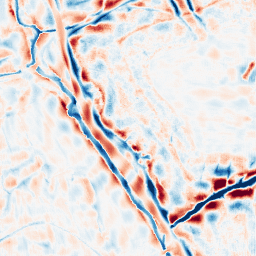
Category: wavelet
Decomposition family: wavelet_biorthogonal
Decomposition parameters: wavelet: bior3.5
level: 4
Upsampling method: fft_zeropad
Upsampling parameters: scale: 4
Upsampling scale: 4